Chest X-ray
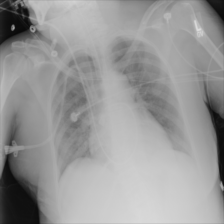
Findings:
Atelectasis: negative
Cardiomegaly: negative
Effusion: negative
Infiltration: negative
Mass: negative
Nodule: negative
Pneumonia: negative
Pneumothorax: negative
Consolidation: negative
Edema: negative
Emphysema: negative
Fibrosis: negative
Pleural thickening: negative
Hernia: negative